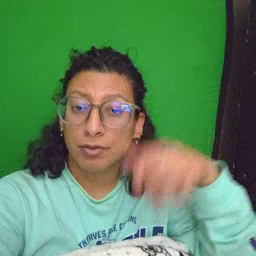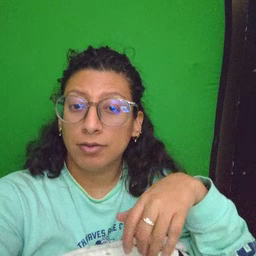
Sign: garbage